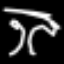
Label: palm tree